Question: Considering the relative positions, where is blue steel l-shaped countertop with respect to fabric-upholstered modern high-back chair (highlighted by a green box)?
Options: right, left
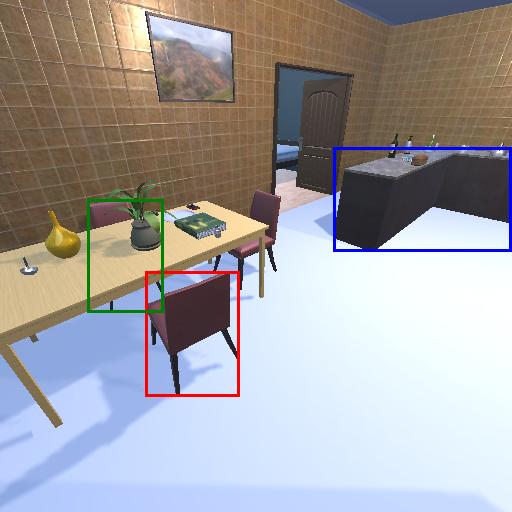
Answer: right